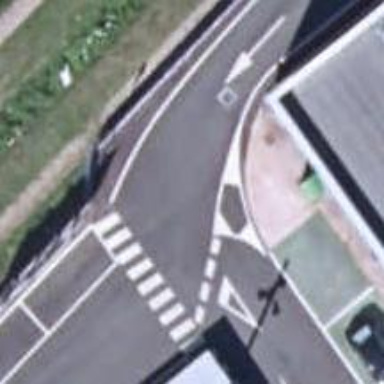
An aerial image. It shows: Road with "give way" sign.